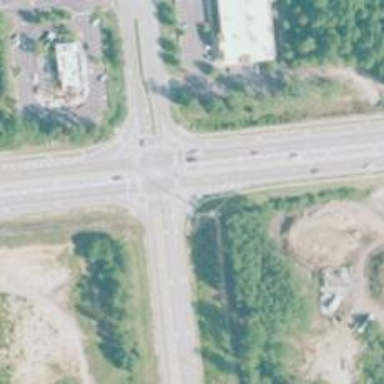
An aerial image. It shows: Primary link highway.